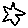
Label: star